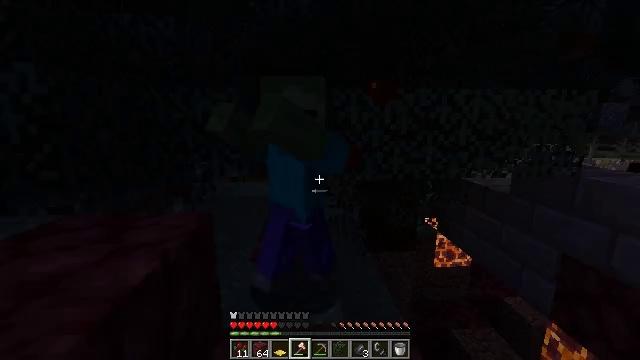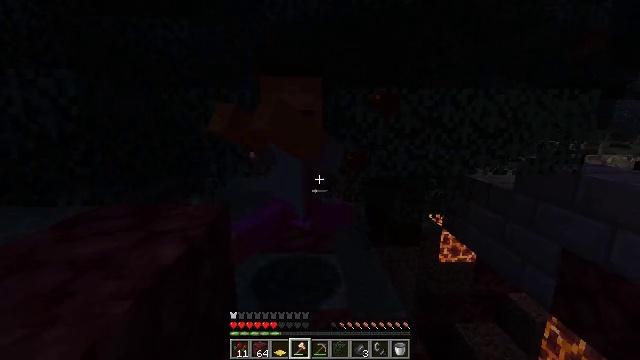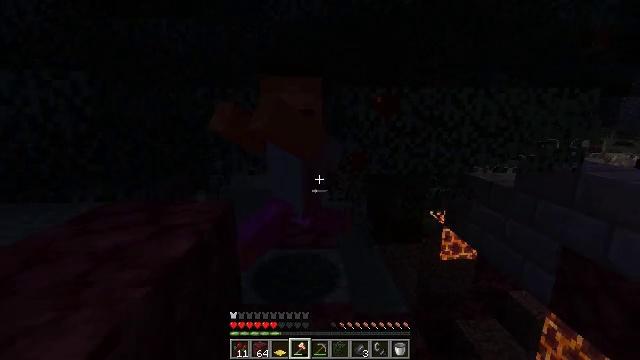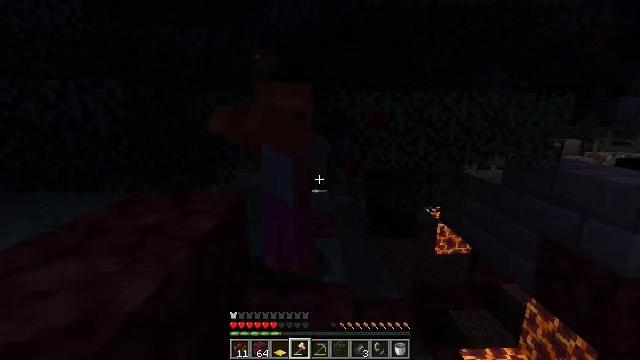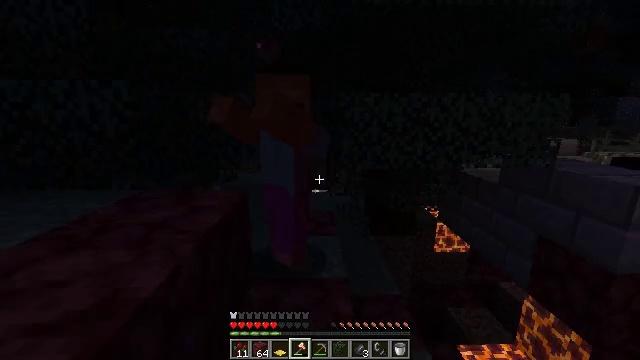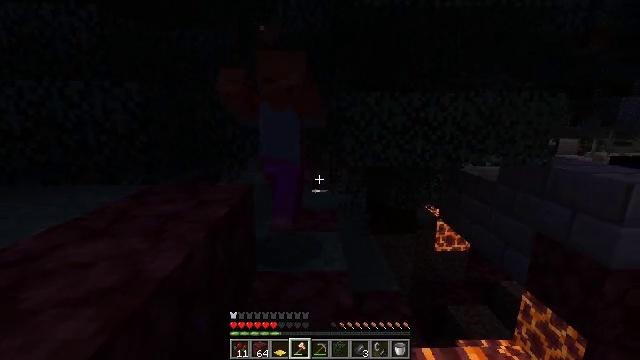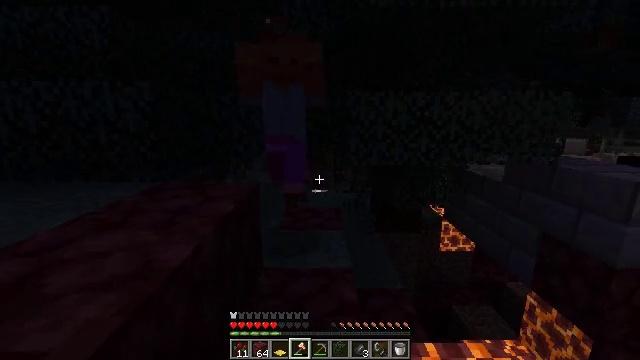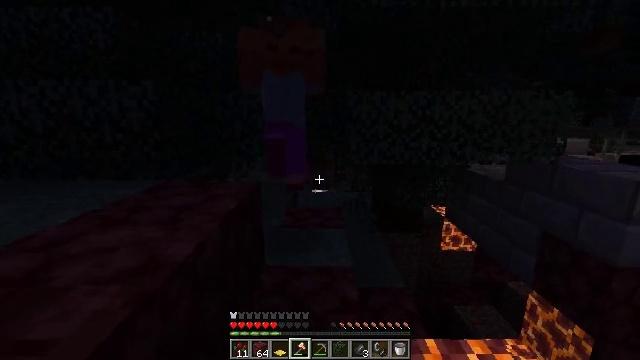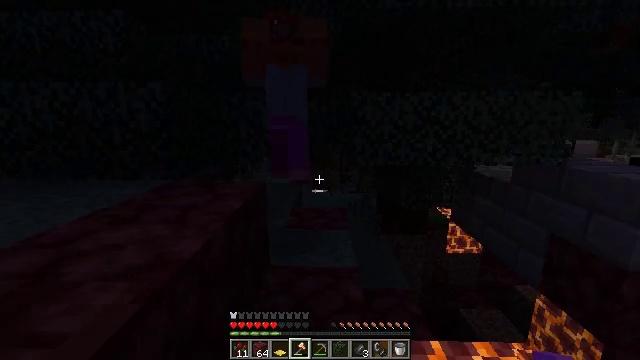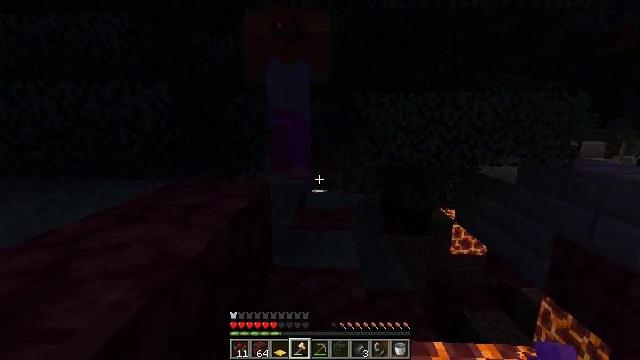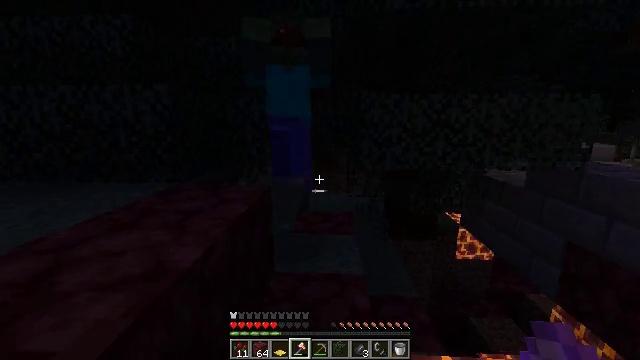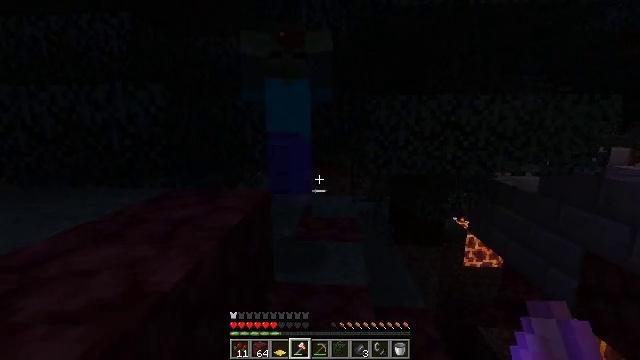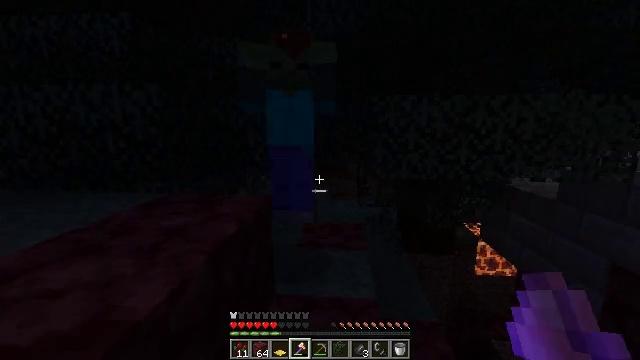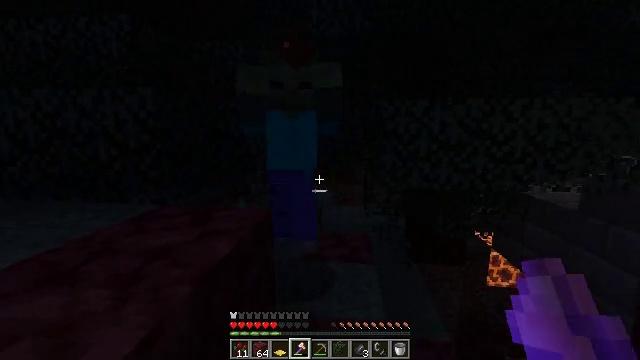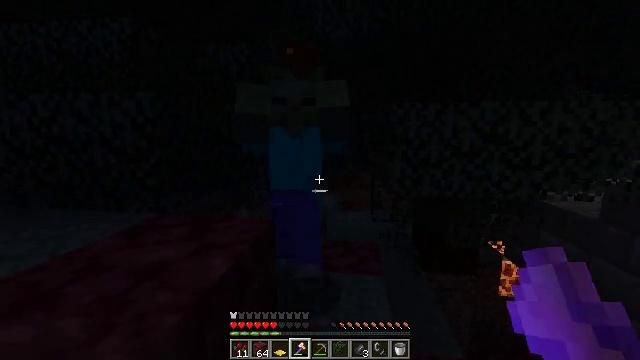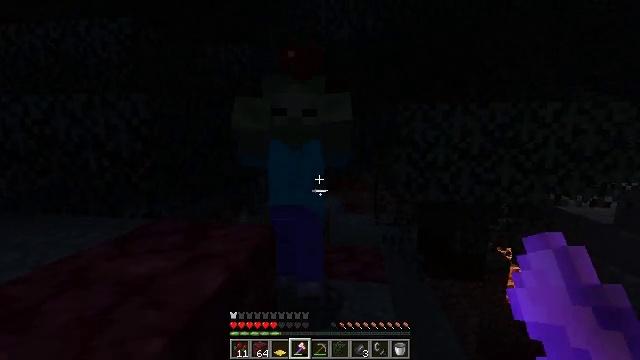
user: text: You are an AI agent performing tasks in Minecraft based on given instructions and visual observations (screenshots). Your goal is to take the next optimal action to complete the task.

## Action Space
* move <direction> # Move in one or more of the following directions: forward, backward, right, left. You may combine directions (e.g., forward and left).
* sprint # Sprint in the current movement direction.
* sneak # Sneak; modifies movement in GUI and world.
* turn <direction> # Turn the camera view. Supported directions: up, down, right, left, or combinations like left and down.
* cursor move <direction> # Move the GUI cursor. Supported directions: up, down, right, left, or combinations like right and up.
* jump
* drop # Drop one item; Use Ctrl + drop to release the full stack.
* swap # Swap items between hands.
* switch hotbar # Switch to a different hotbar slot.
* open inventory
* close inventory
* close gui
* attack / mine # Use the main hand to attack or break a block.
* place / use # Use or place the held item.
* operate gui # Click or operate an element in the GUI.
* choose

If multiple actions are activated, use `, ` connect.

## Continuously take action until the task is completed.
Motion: motion action
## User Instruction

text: Combat the zombie.
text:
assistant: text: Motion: move back, turn left, attack / mine
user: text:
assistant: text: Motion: move back, attack / mine
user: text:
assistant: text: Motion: move back, attack / mine
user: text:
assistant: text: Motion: attack / mine
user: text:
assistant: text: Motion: attack / mine
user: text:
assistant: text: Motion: turn left
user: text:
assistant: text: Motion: no_op
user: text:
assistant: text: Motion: turn left
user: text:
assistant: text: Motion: no_op
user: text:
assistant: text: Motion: move forward
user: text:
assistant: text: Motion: move forward
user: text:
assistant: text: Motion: move forward, turn left
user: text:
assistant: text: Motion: move forward, turn left
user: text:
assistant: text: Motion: move forward, turn left
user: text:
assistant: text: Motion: no_op
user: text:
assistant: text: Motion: move back, turn left, attack / mine
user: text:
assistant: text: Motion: move back, turn left, attack / mine
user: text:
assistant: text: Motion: move back, attack / mine
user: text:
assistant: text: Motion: move back, attack / mine
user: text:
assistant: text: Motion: move back, attack / mine
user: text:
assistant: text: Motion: attack / mine